Question: When I execute the below grammar with the input (3), I obtain this parse tree:

It doesn't recognize the closing parentheses. What might be the problem
'''
term
: IDENT | '(' term ')' | INTEGER
;
INTEGER : '0'..'9'+;
IDENT : ('a'..'z' | 'A'..'Z')('a'..'z' | 'A'..'Z' | '0'..'9')*;
WS : (' ' | ' ' | '
' | '
' | '
')+{$channel = HIDDEN;};
'''
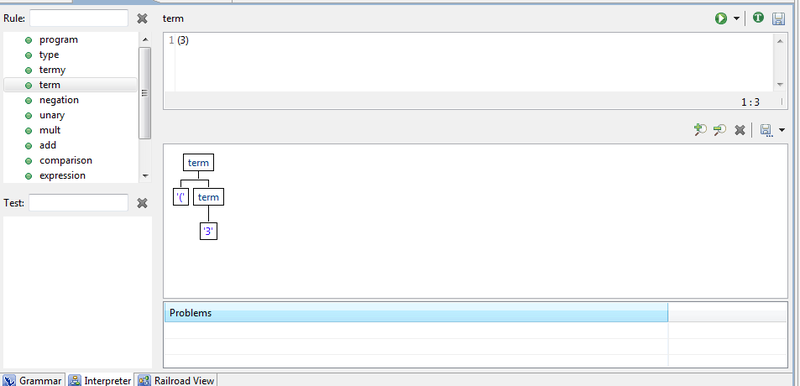
Answer: There's no problem with your grammar. It looks like you're using the Eclipse ANTLR-plugin, which in its turn uses the interpreter from ANTLRWorks. This interpreter is notoriously buggy: if you get unexpected behavior, always run a manual test, or use ANTLRWorks' debugger, which debugs the input '"(3)"' like this:

To start the debugger in ANTLRWors, choose menu , or press + .